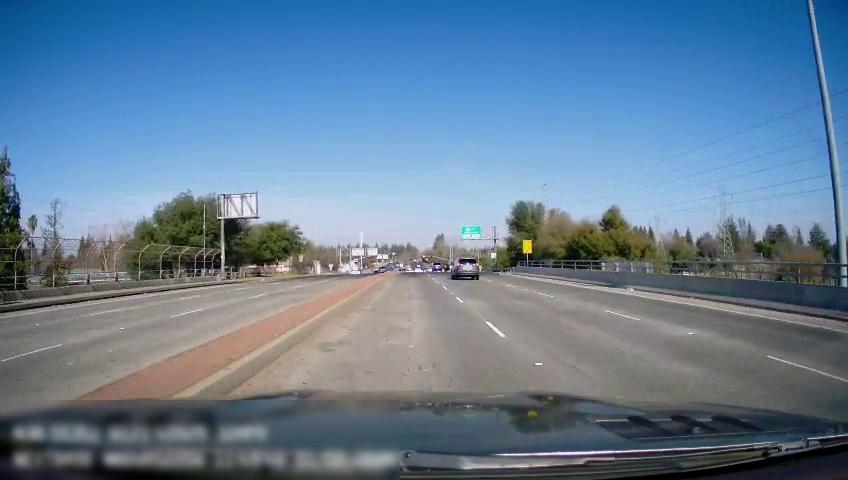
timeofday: Day
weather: Sunny
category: Drivable Space
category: Drivable Space
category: Vehicles | SUV
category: Vehicles | SUV
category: Lanes | Current Lane
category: Lanes | Alternate Lane
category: Lanes | Opposite Lane
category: Lanes | Opposite Lane
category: Lanes | Alternate Lane
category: Traffic | Signs
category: Traffic | Signs